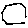
Label: hexagon